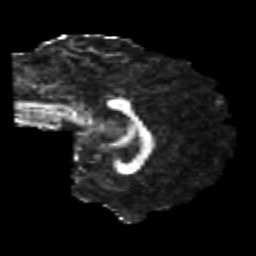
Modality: FA
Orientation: sagittal
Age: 24
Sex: male
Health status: healthy
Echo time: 0.074 s